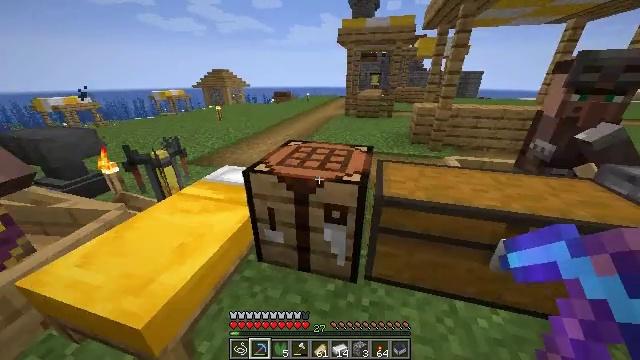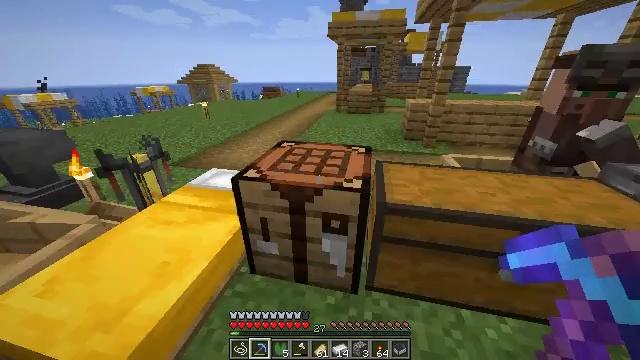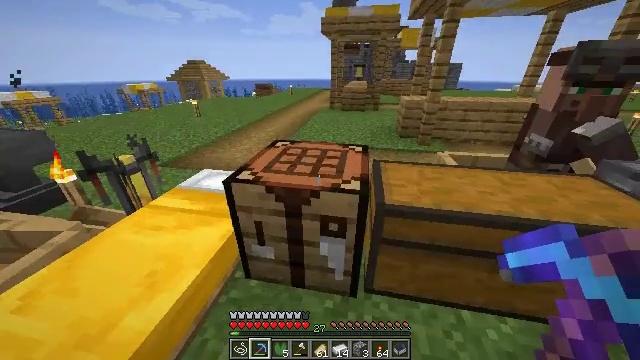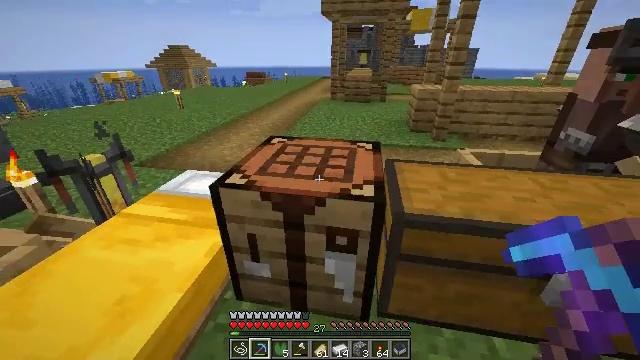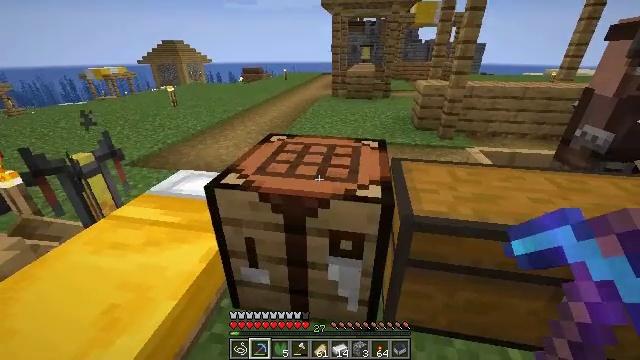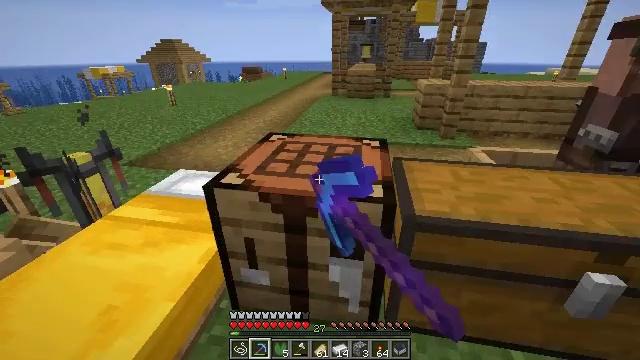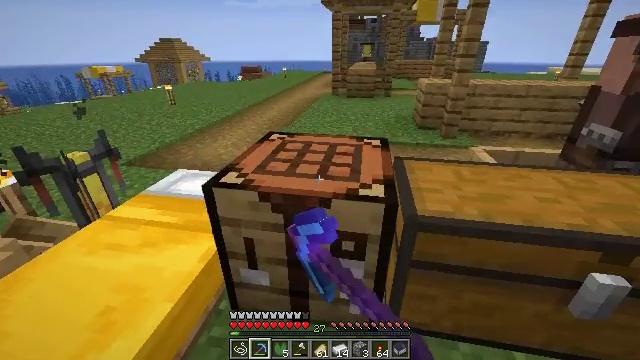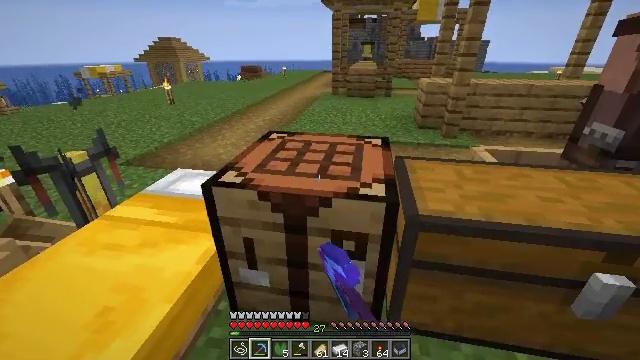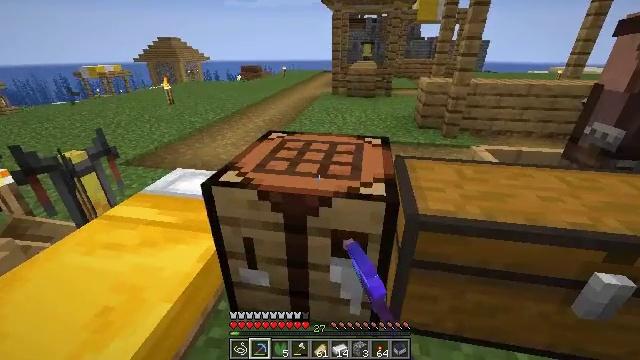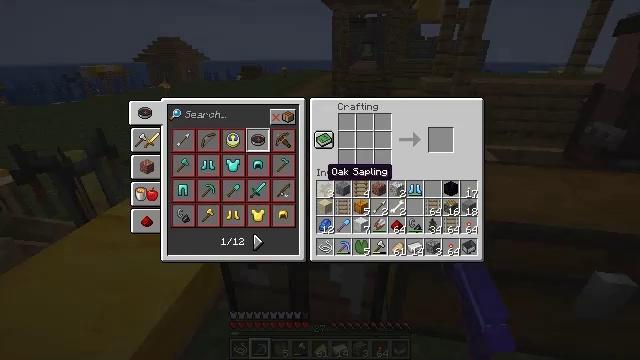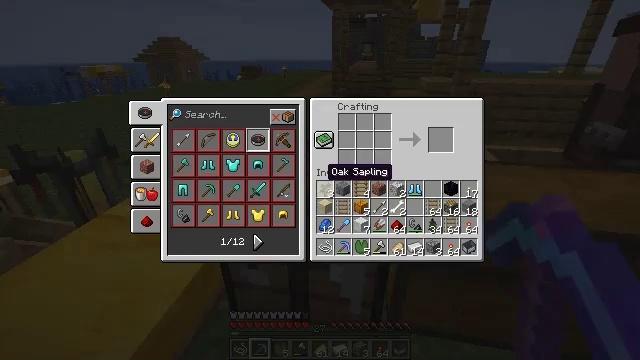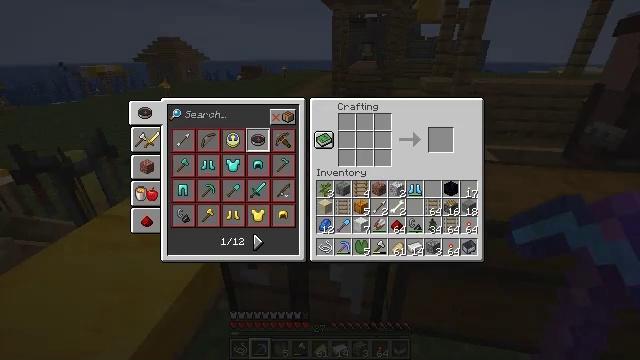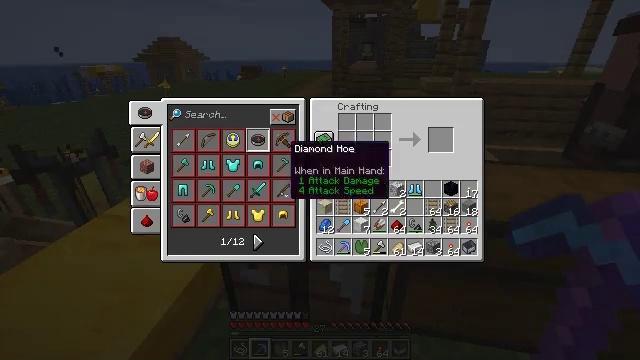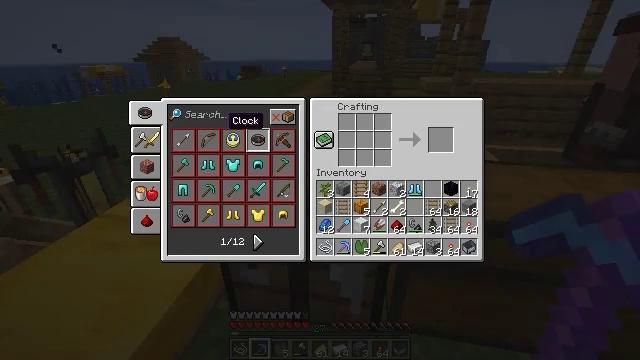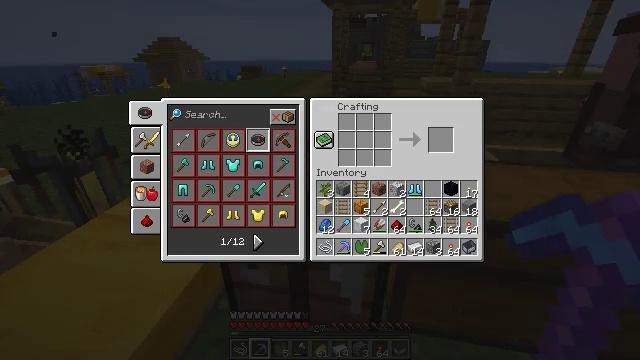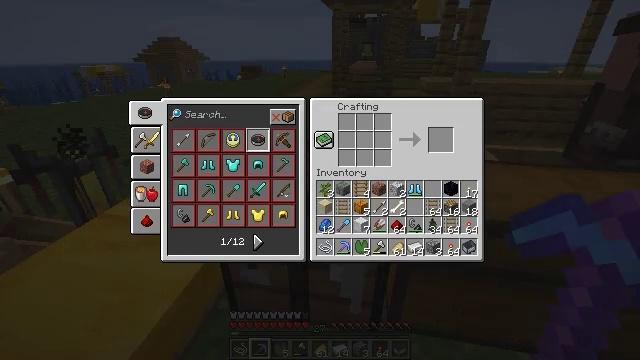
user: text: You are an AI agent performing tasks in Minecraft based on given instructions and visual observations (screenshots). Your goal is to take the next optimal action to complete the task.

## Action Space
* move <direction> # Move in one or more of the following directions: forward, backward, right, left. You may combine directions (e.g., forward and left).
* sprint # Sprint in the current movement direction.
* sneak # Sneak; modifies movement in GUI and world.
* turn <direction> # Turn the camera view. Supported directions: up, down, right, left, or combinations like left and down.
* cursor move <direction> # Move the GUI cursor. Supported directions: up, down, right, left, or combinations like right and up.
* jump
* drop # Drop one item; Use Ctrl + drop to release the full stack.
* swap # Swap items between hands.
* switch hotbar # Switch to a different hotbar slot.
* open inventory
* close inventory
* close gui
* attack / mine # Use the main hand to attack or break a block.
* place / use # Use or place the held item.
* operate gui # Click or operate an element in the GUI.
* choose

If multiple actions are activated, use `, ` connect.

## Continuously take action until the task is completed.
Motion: motion action
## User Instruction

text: Combine materials in the crafting table to craft a repeater.
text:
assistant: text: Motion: turn right and down
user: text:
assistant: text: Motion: turn right
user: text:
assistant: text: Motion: no_op
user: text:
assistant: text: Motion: use / place
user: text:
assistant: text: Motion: use / place
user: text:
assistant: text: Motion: use / place
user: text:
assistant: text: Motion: use / place
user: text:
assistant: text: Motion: no_op
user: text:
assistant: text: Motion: open gui
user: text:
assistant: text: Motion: no_op
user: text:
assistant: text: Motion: cursor move left
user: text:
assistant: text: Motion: cursor move left and up
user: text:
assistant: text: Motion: cursor move left and up
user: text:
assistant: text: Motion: cursor move left and up
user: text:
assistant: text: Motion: no_op
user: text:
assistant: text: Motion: no_op
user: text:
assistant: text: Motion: no_op
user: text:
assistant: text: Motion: no_op
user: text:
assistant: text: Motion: no_op
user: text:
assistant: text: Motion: no_op
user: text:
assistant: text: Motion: operate gui
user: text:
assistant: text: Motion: operate gui
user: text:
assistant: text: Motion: operate gui
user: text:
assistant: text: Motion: no_op
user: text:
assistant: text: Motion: no_op
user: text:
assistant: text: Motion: no_op
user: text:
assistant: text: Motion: no_op
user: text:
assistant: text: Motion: no_op
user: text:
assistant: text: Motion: no_op
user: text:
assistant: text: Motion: no_op